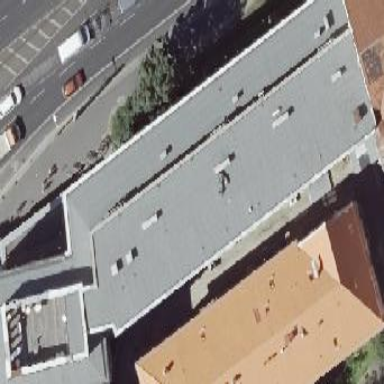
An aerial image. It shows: White building with black tar roof.